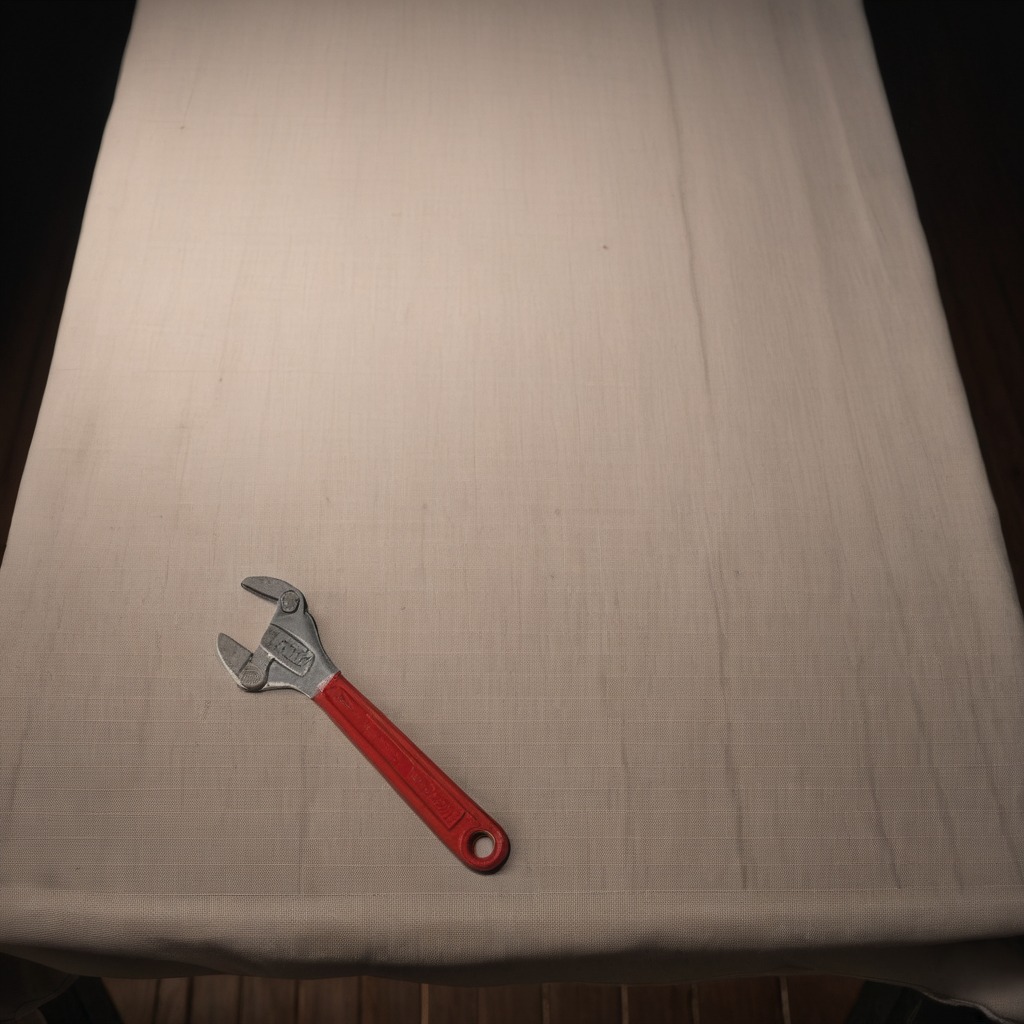
An wrench is lying on the wooden table.